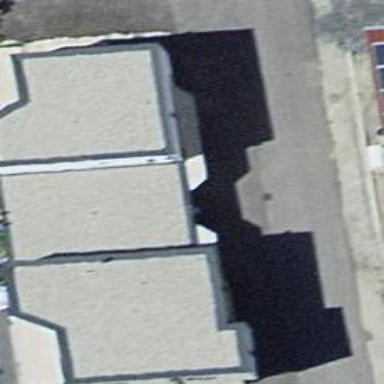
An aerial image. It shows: Flat roofed garages.